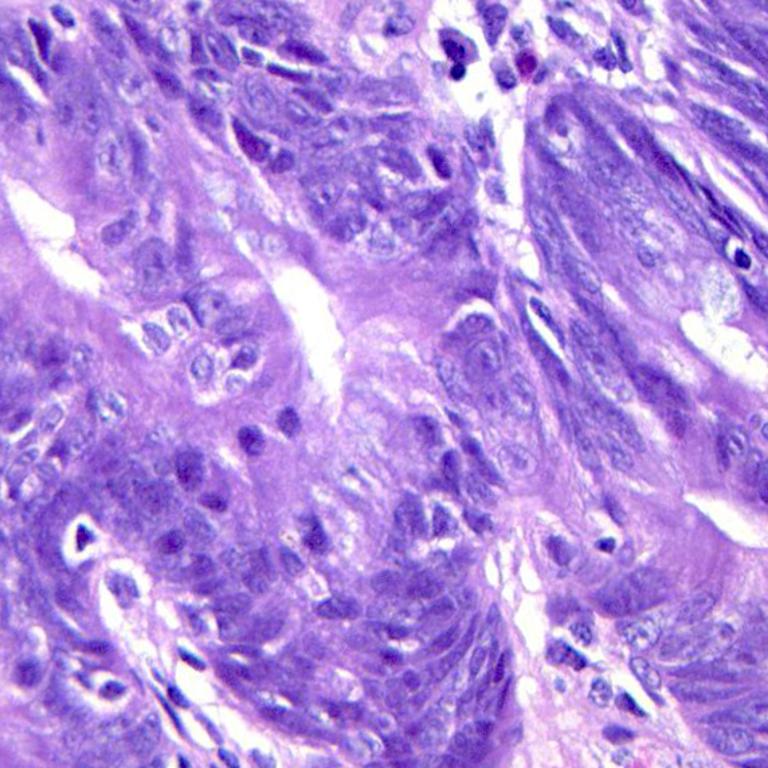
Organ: colon
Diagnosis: adenocarcinomas